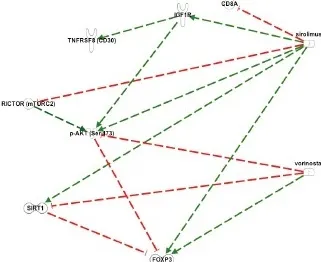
Key interactions modulated by sirolimus and vorinostat in Hodgkin's Lymphoma. Dashed lines: indirect interactions. Red coloration/t-bar: downregulation: Green coloration/arrow: upregulation. The rationale for combinatorial therapy with vorinostat and sirolimus (rapamycin) is refected in the potential for both the blunting of adaptive responses of the lymphoma process to rapamycin alone and also the beneft of combinatorial therapy to effect functional and expanded T regulatory cells to address an immune dysregulation. For example, rapamycin can, in the short term, result in increased phosphorylative activation of p-Akt on serine 473 by removing the feedback inhibition of IGF-1R pathways signaling through mTORC2. This is countered by vorinostat through the activation of protein phosphatase (PP); the action of the latter leads to dephosphorylation of Akt, including on serine 473. Additionally, rapamycin has been shown to upregulate Sirt1 expression and activity and this would be moderated by the inhibitory effect of vorinostat on Sirt1 at both the genomic and functional level. Moreover, because the actions of rapamycin and vorinostat result in the expansion and function of Foxp3 T regulatory cells, their use in combination should converge on righting any immune dysregulation.
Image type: pathology (immunostaining)